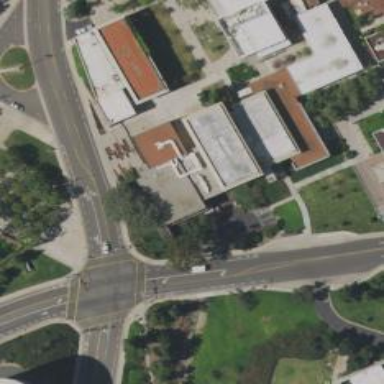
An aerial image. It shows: University building.